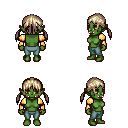
a pixel art fantasy rpg character, female body template, orc, green skin, gold arm armor, teal pants, white blonde twin-tailed hairstyle, four views (front, back, left, right), 2x2 character sprite sheet, small pixel art, hard edges, no anti-aliasing